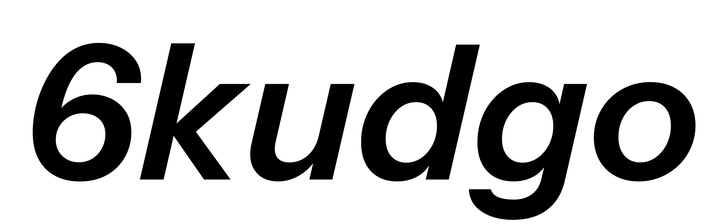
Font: InstrumentSans-Italic_SemiBold_Italic